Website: lowes
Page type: customer-info-address
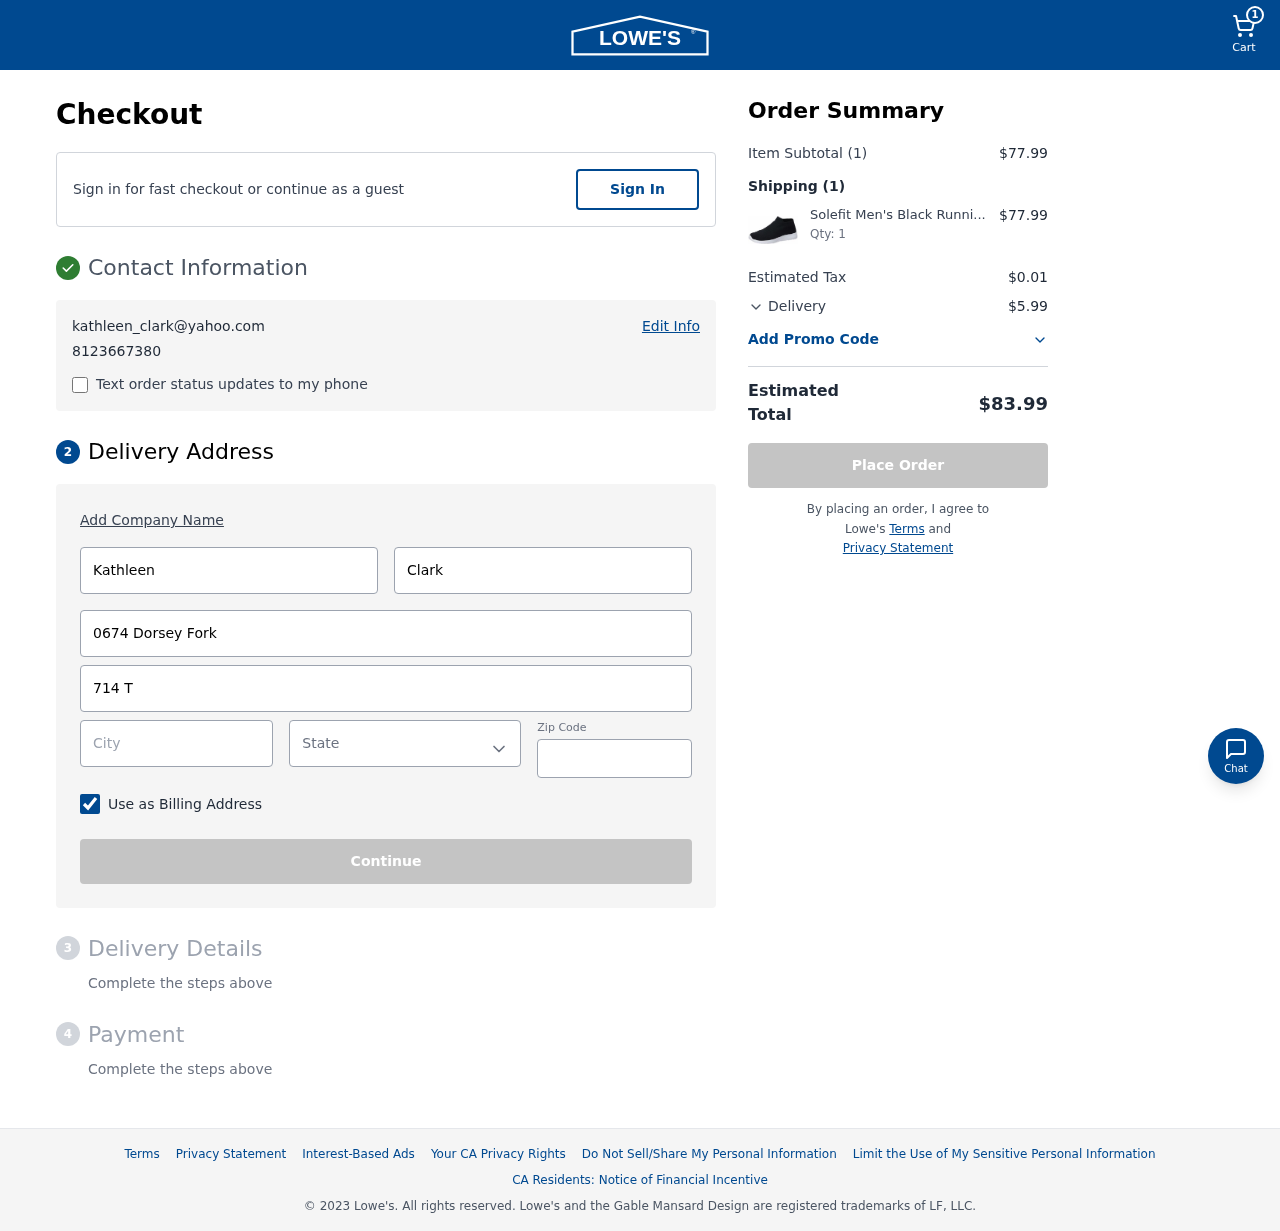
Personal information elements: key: PII_CITY
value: Stoutchester
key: PII_EMAIL
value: kathleen_clark@yahoo.com
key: PII_FIRSTNAME
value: Kathleen
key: PII_LASTNAME
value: Clark
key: PII_PHONE
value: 8123667380
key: PII_POSTCODE
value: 41618
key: PII_STATE
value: North Carolina
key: PII_STREET
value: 0674 Dorsey Fork
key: PII_STREET2
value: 714 Tiffany Vista
Product elements: key: PRODUCT1_NAME
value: Solefit Men's Black Running Shoes-7 UK (40 EU) (SLFT-1106)
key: PRODUCT1_QUANTITY
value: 1
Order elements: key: ORDER_NUM_ITEMS
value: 1
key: ORDER_SUBTOTAL
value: $77.99
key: ORDER_NUM_ITEMS2
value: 1
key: ORDER_SUBTOTAL2
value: $77.99
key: ORDER_TAX
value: $0.01
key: ORDER_SHIPPING_COST
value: $5.99
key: ORDER_TOTAL
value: $83.99